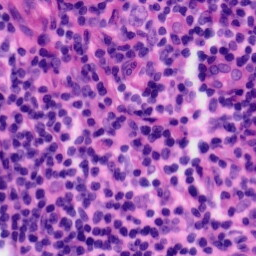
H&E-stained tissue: Tonsil